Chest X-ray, PA view. Patient: 24 years old, sex F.
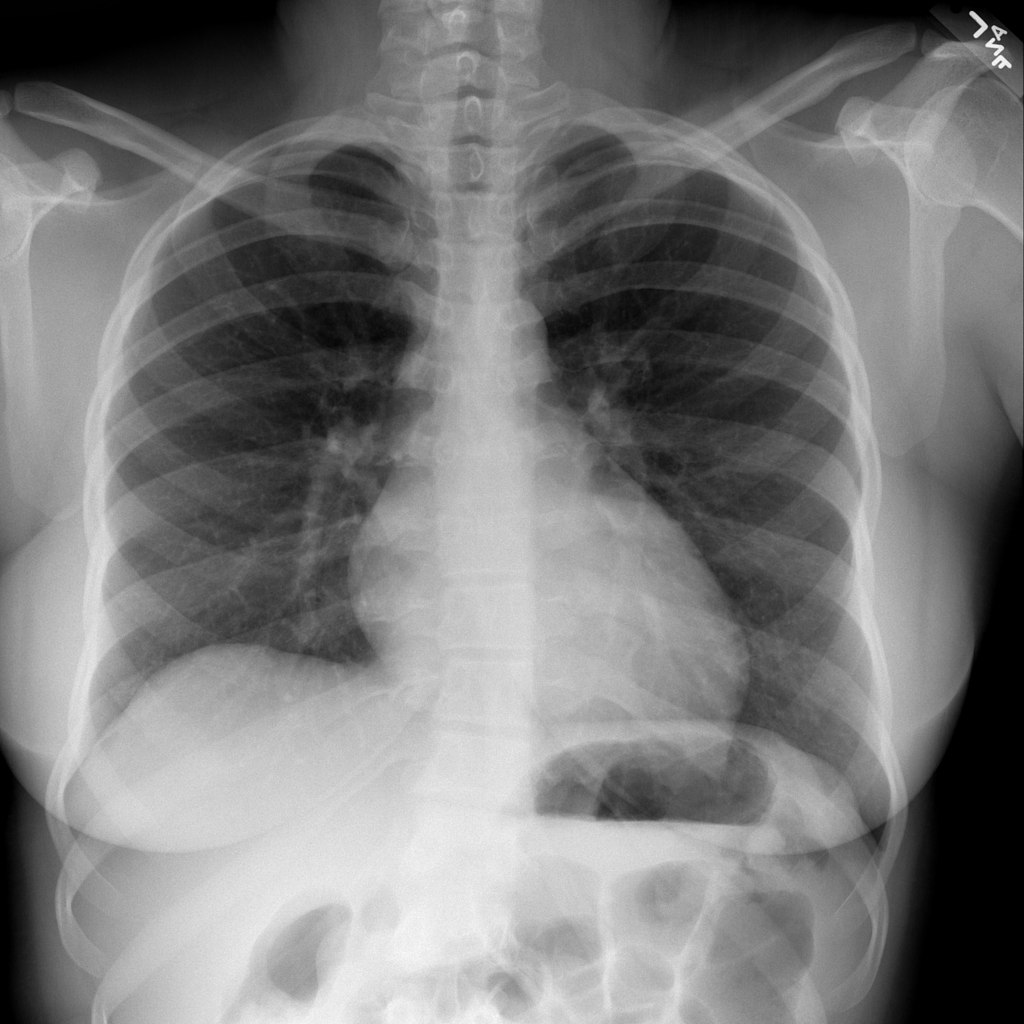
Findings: No Finding